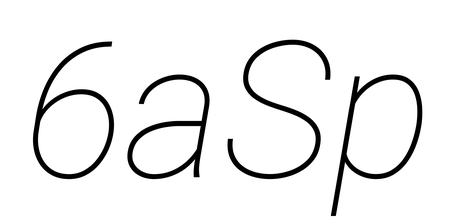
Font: Roboto-Italic_Thin_Italic